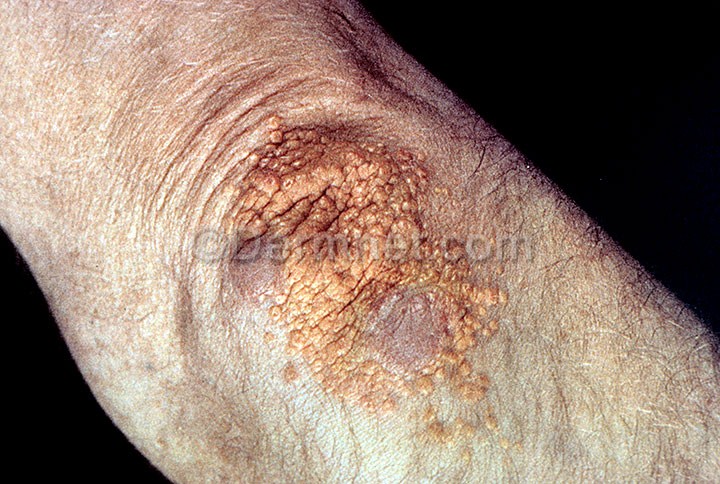
Disease: Systemic Disease